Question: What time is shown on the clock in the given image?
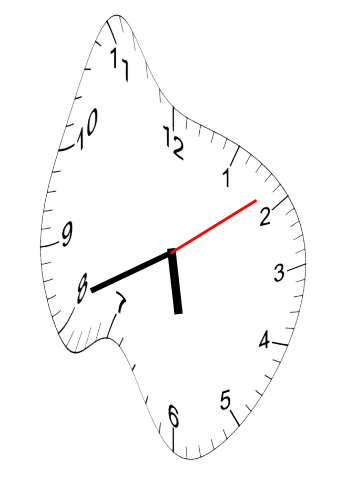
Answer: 05:41:09